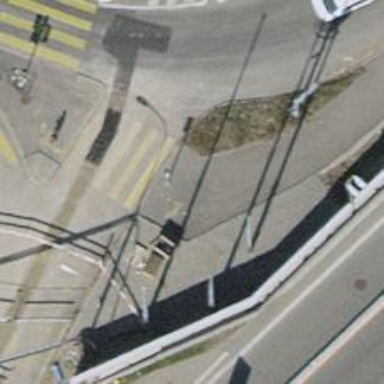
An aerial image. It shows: Kerb barrier.